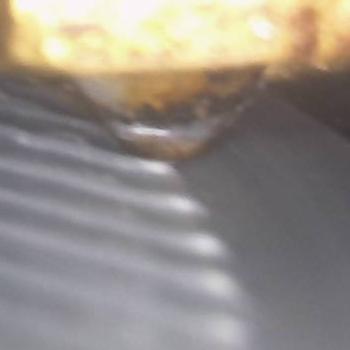
Flow rate: 283%